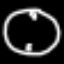
Label: clock